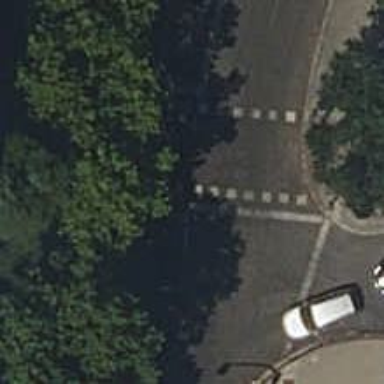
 there are traffic signals and zebra crossing."